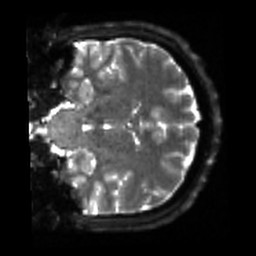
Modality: sbref
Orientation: coronal
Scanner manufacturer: siemens
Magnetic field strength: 3 T
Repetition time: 4 s
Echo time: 0.0594 s